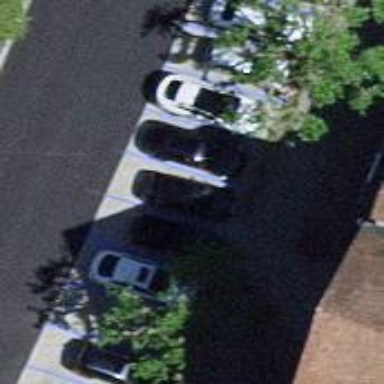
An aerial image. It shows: Street-side parking area.